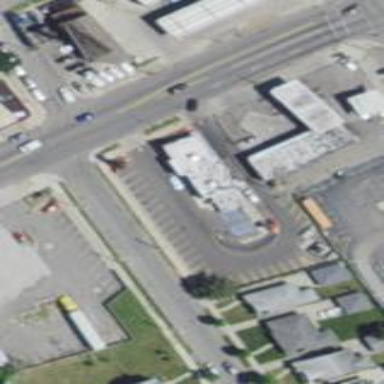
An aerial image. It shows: Retail area.